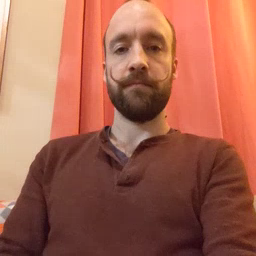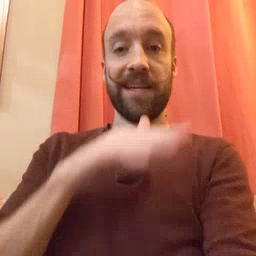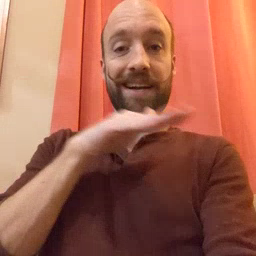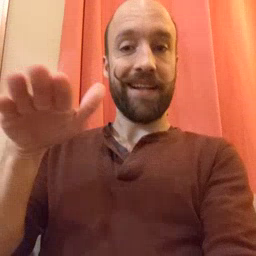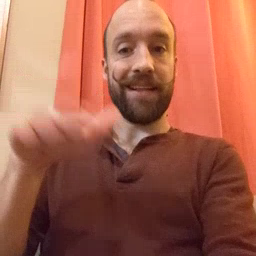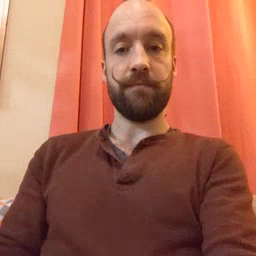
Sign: clean